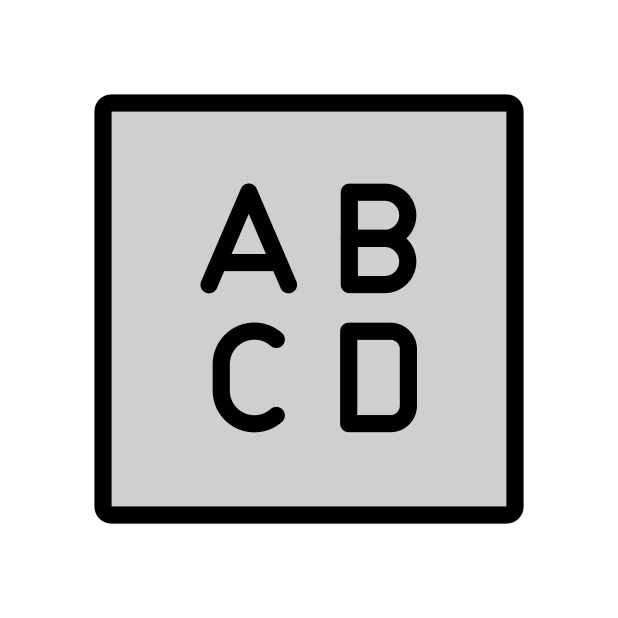
Emoji: 🔠
Name: input symbol for latin capital letters
Unicode: 0x1f520